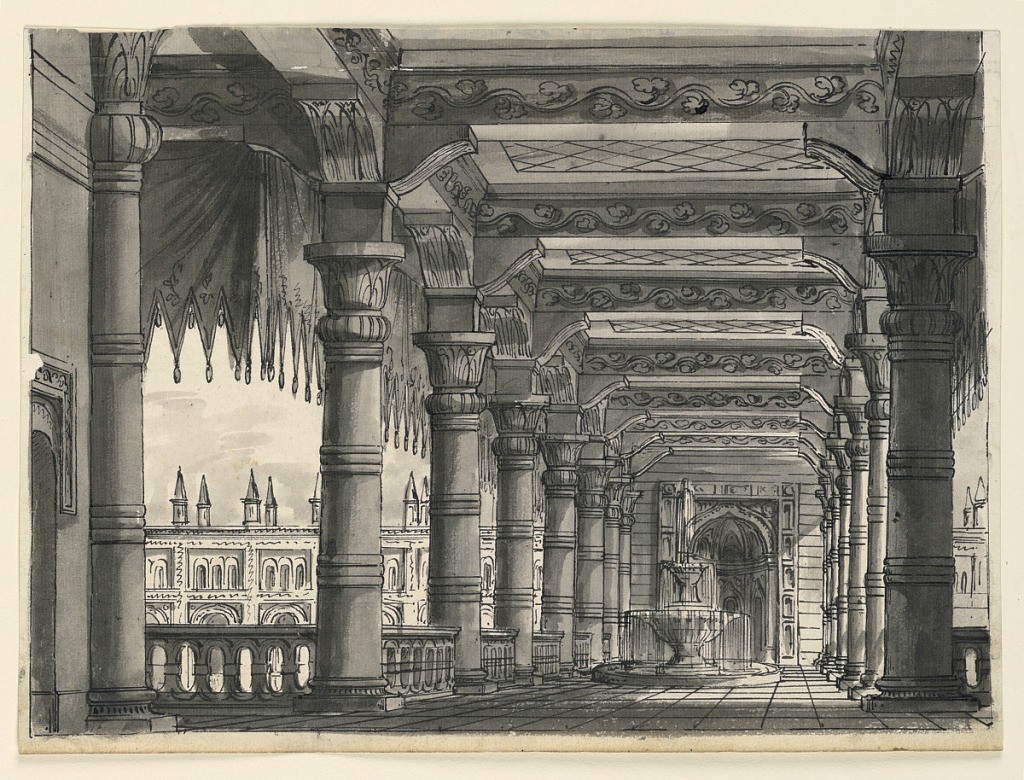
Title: Stage Design, Loggia with Fountain in an Oriental Palace
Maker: Romolo Achille Liverani, Italian, 1809 - 1872
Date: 1828
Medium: Pen and sepia ink, brush and wash on paper
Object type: Drawing
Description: Horizonal rectangle. Portico with fountain, palace in the background.